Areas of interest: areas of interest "Traffic and Vehicle Management"
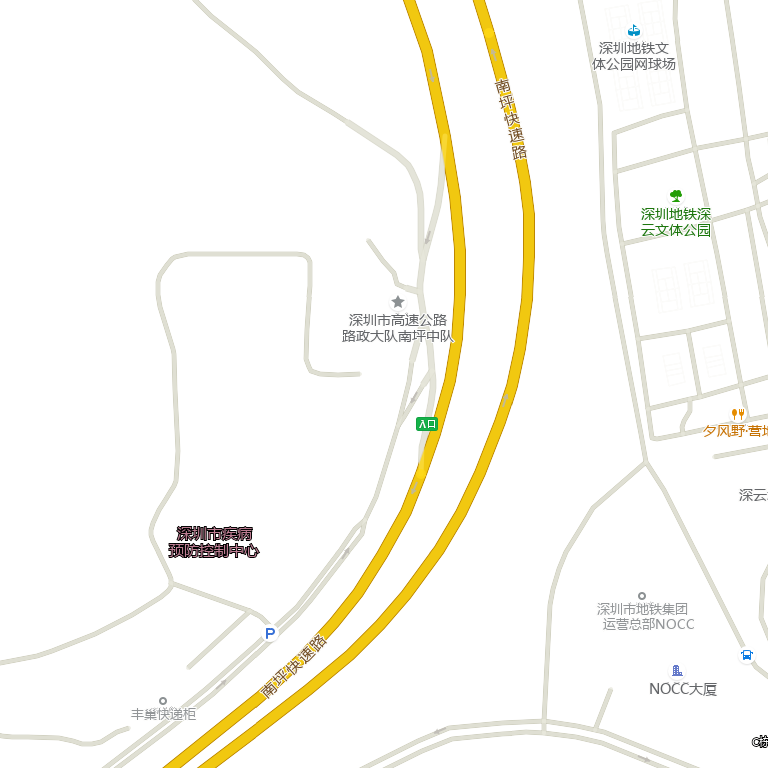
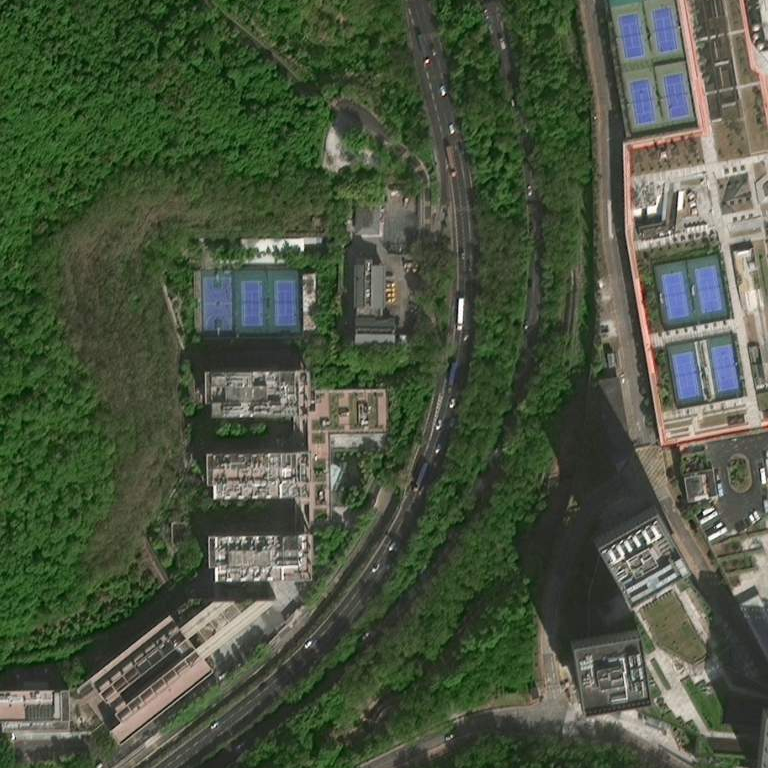